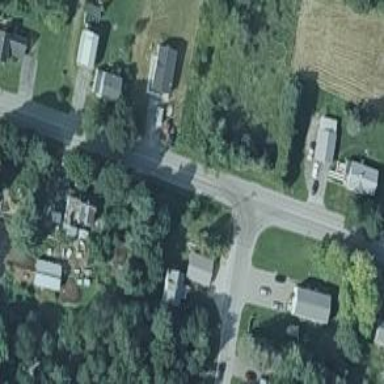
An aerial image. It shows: Residential road.